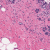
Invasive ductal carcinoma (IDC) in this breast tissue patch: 0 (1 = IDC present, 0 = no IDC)